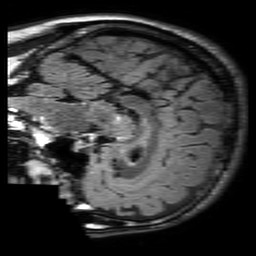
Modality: FLAIR
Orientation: sagittal
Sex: male
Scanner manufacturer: philips
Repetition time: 11 s
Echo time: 0.125 s